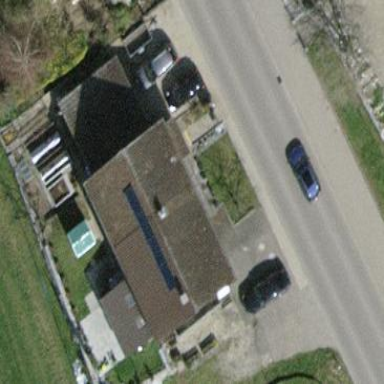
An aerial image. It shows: Detached building.